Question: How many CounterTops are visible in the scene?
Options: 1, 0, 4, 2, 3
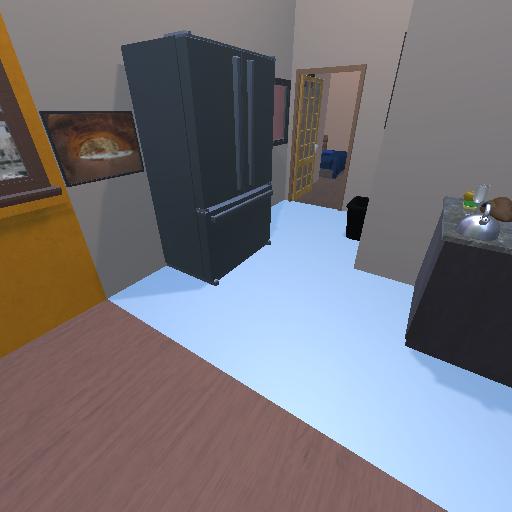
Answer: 1